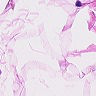
Metastatic tissue present: no